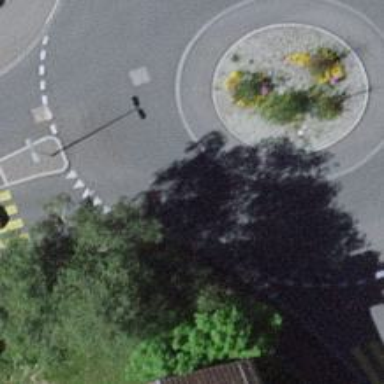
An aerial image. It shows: Secondary road with asphalt surface leading to roundabout.